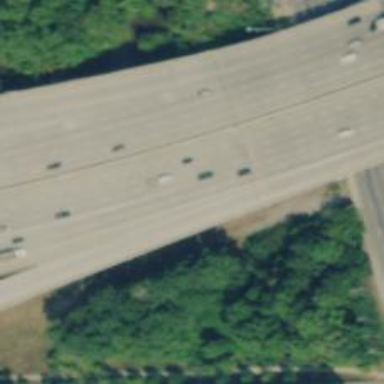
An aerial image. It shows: Bridge over motorway.